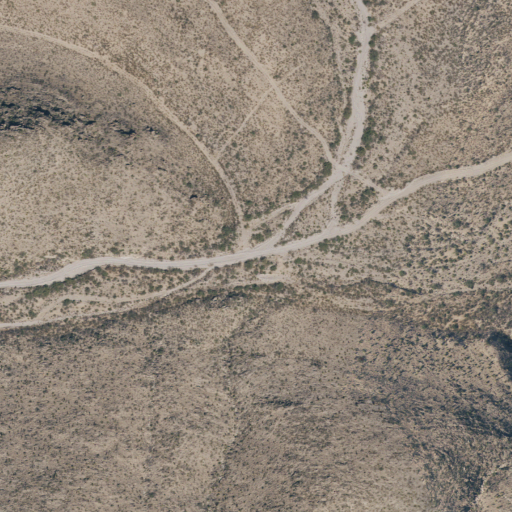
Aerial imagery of valley in Texas named Apache Canyon containing only shrub